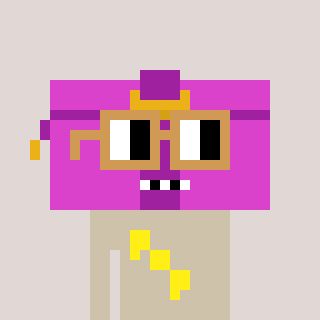
a pixel art character with square brown glasses, a clutch-shaped head and a bege-colored body on a warm background